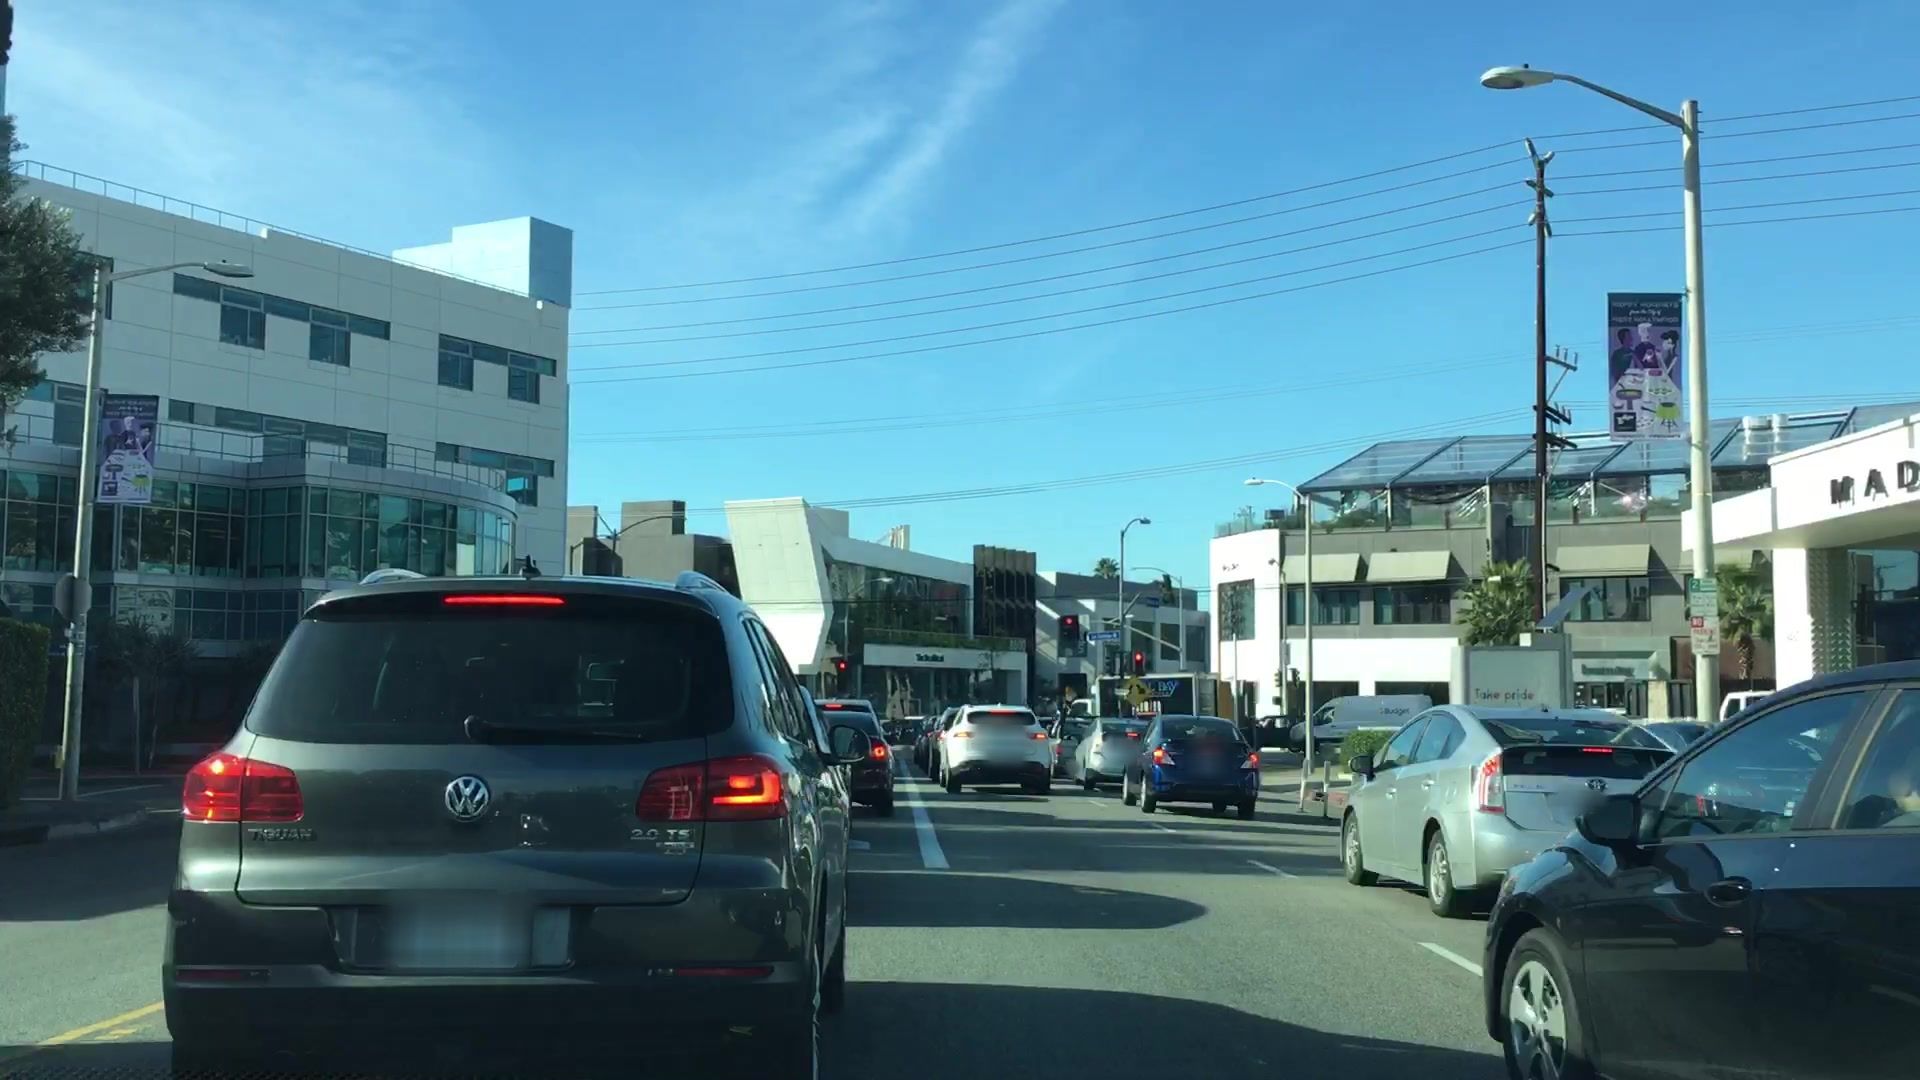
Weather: clear
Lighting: day
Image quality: good
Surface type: driving surface
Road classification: secondary
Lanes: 5, 4
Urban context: urban centre
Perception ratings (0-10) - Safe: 1.96, Lively: 7.89, Beautiful: 2.22, Boring: 5.53, Depressing: 5.32, Wealthy: 5.8